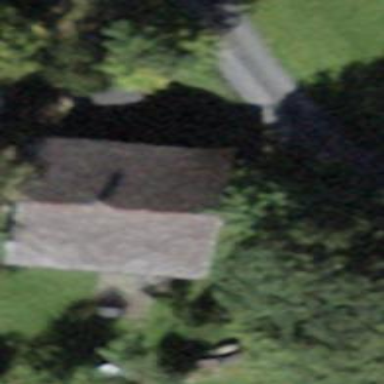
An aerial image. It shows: Simple house.